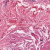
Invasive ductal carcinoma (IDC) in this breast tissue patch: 0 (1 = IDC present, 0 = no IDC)